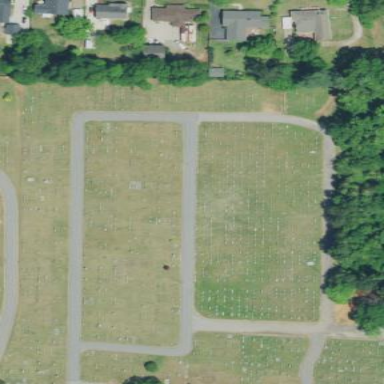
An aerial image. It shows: Grave yard.